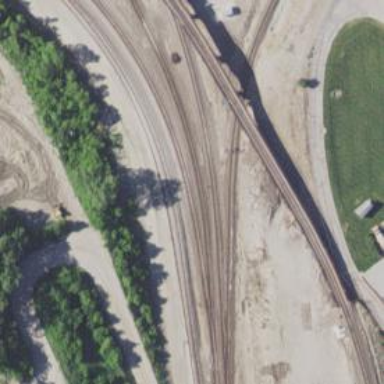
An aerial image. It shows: Railway signal.